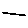
Label: line